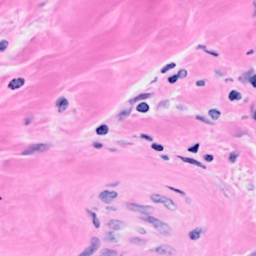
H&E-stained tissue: Breast